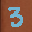
Label: 3